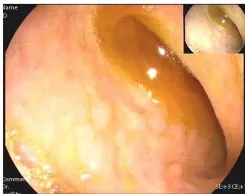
Representative images of colonoscopy indicating scattered punctate erosion of the terminal ileum. Terminal ileum.
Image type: endoscopy (gi_endoscopy)